Question: I'm trying to build a webpage. I am using buttons, but unfortunately there is a "bar" that ruins my background image. You can see this on the red "Star".

How can i fix this bar through my background image?
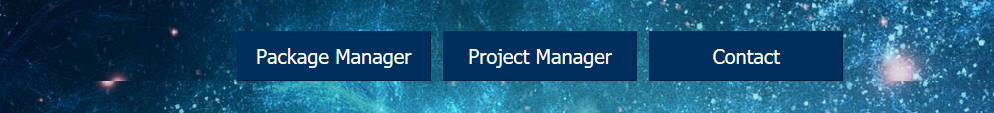
Answer: The background image you're using isn't meant to be tiled. Either choose one that is or use 'background-size: cover;' to achieve the look you want.